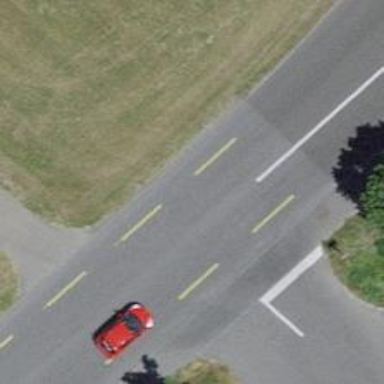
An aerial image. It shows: Tertiary road with asphalt surface including cycle lane.